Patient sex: M
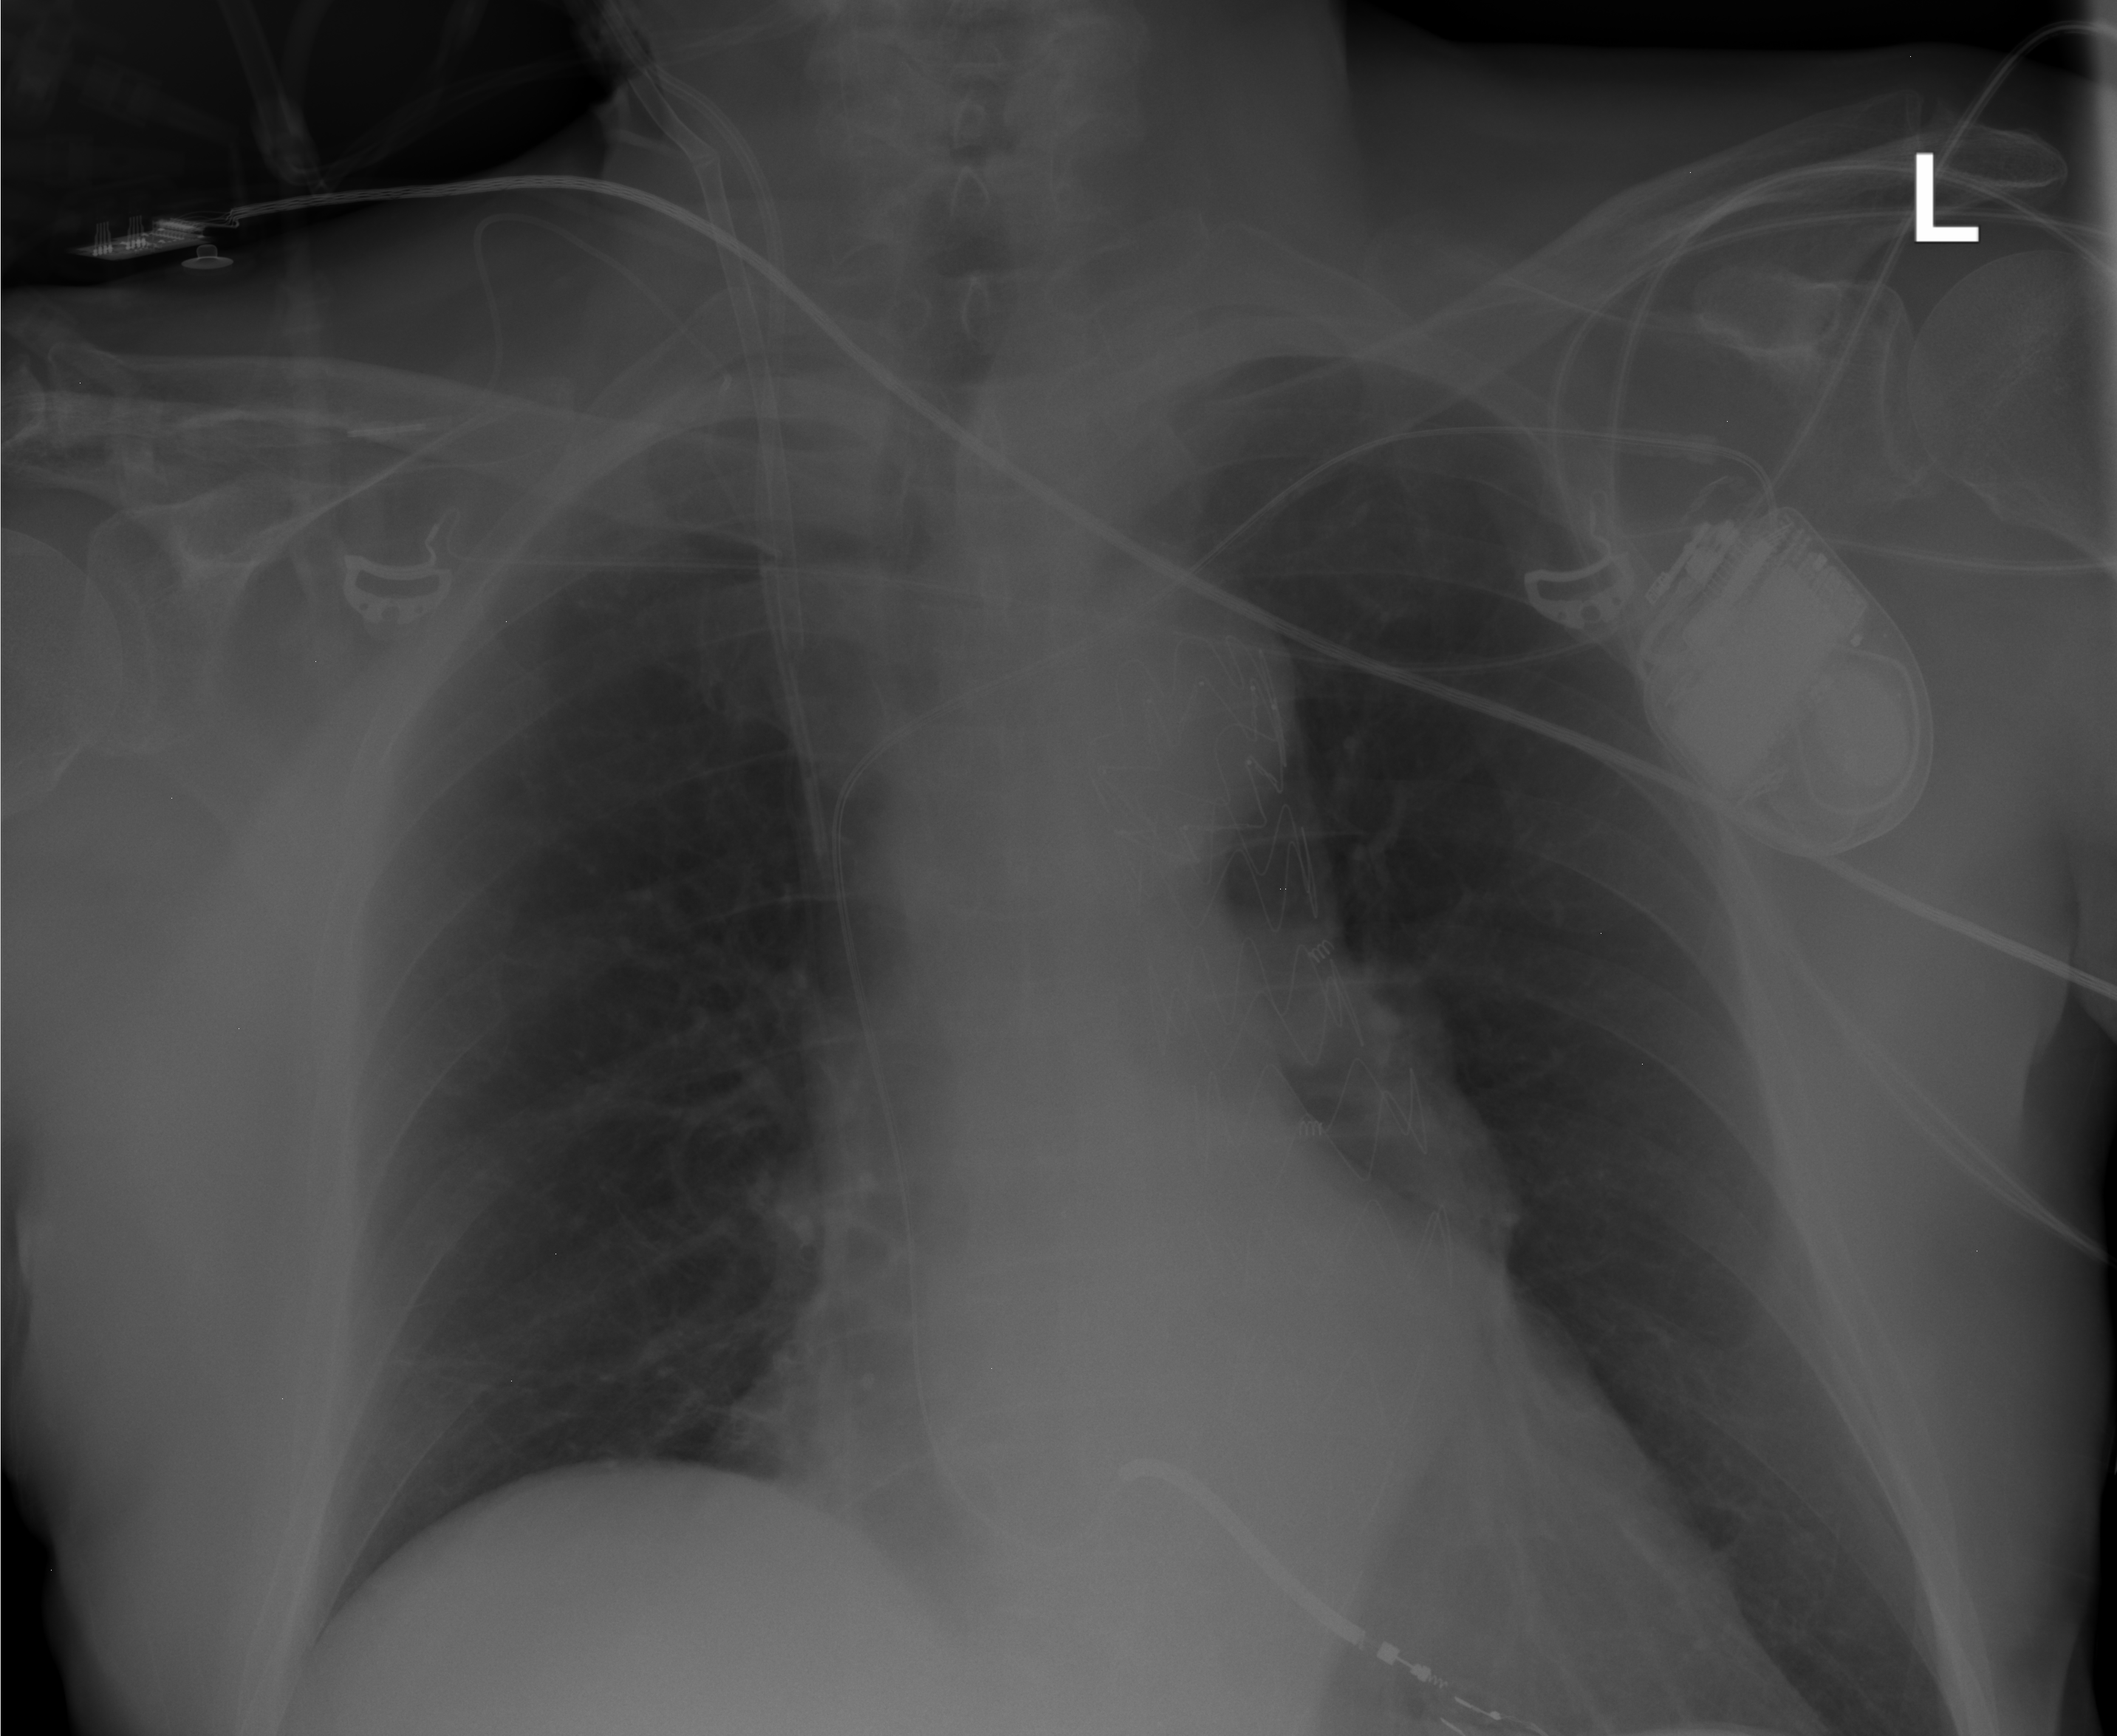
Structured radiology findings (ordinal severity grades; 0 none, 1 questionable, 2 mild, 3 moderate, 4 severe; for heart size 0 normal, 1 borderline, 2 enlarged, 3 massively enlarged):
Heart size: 0
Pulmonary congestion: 0
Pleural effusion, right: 0
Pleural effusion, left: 0
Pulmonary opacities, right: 0
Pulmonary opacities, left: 0
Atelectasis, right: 1
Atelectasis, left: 1